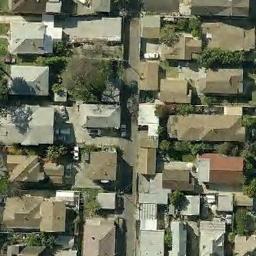
Label: residential